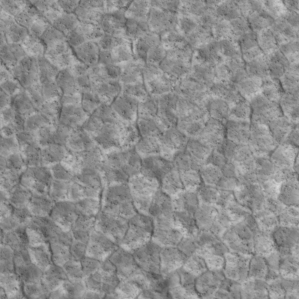
Label: non_frost